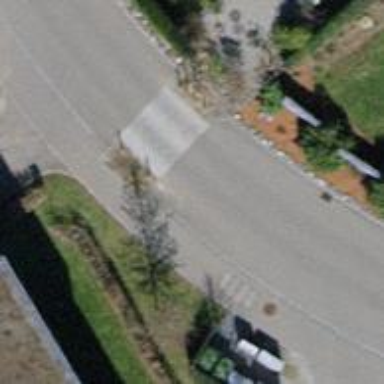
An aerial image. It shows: Traffic calming feature called choker.